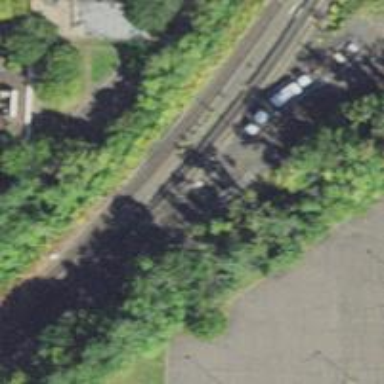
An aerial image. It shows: Railway track.